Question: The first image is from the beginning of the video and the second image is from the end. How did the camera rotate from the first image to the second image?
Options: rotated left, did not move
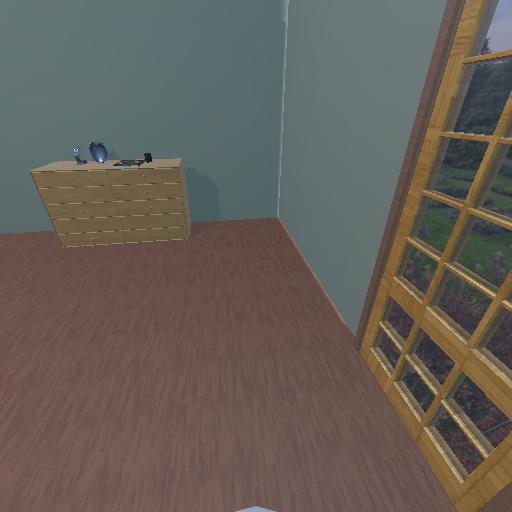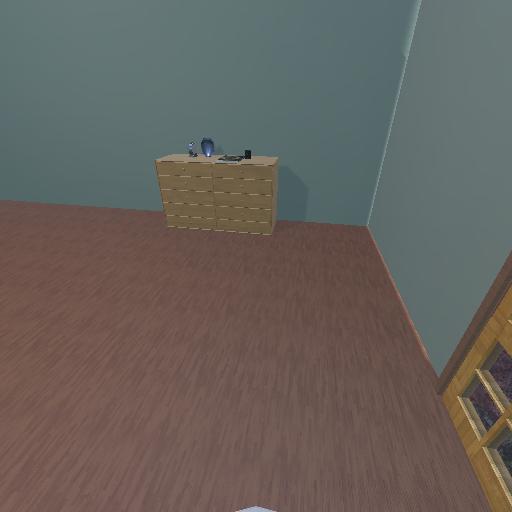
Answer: rotated left